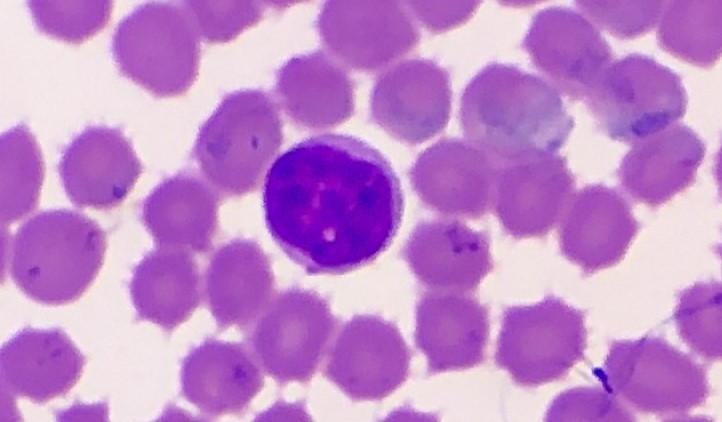
White blood cell type: Lymphocyte